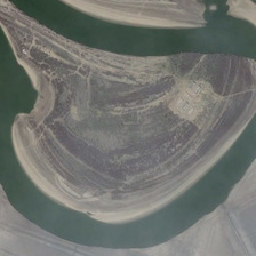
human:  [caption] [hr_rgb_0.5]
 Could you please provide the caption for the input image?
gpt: Surrounded by swimming pools.

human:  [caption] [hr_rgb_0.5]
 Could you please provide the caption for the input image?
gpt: Surrounded by swimming pools.

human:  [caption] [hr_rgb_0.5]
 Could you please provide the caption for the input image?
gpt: Around the swimming pool.

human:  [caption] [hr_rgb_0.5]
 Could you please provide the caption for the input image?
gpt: Surrounded by river basins.

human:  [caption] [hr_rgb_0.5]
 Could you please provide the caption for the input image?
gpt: Surrounded by swimming pools.